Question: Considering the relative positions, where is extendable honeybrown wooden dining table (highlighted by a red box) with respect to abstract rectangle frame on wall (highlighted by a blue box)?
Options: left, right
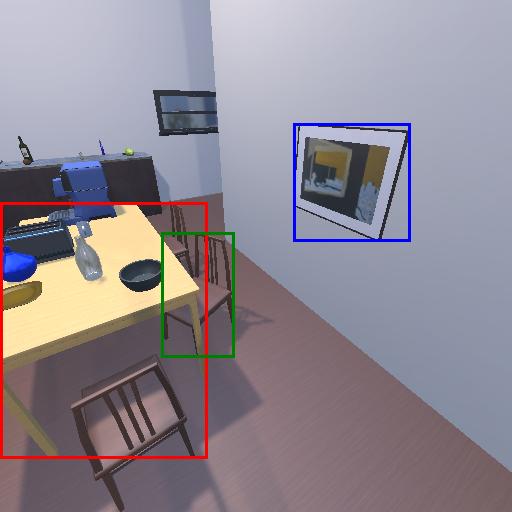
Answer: left